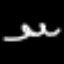
Label: squiggle